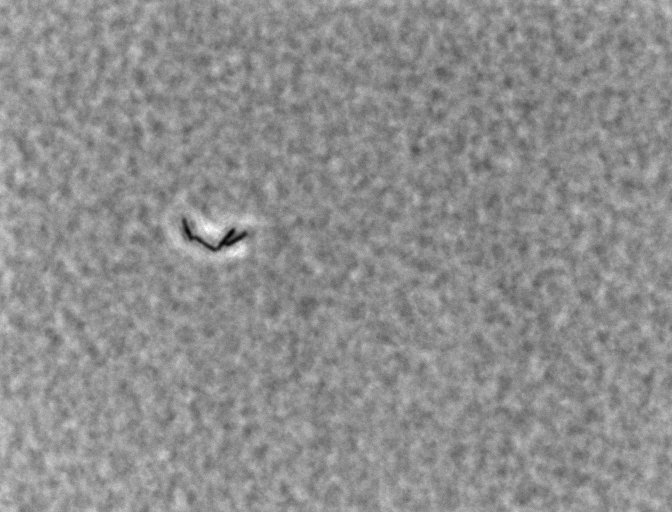
Phase contrast microscopy, 60x objective, 3 h incubation